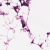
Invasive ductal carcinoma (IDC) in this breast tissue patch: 0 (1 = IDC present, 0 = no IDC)